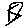
Label: zigzag